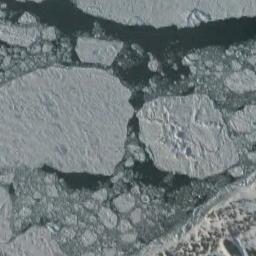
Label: sea_ice